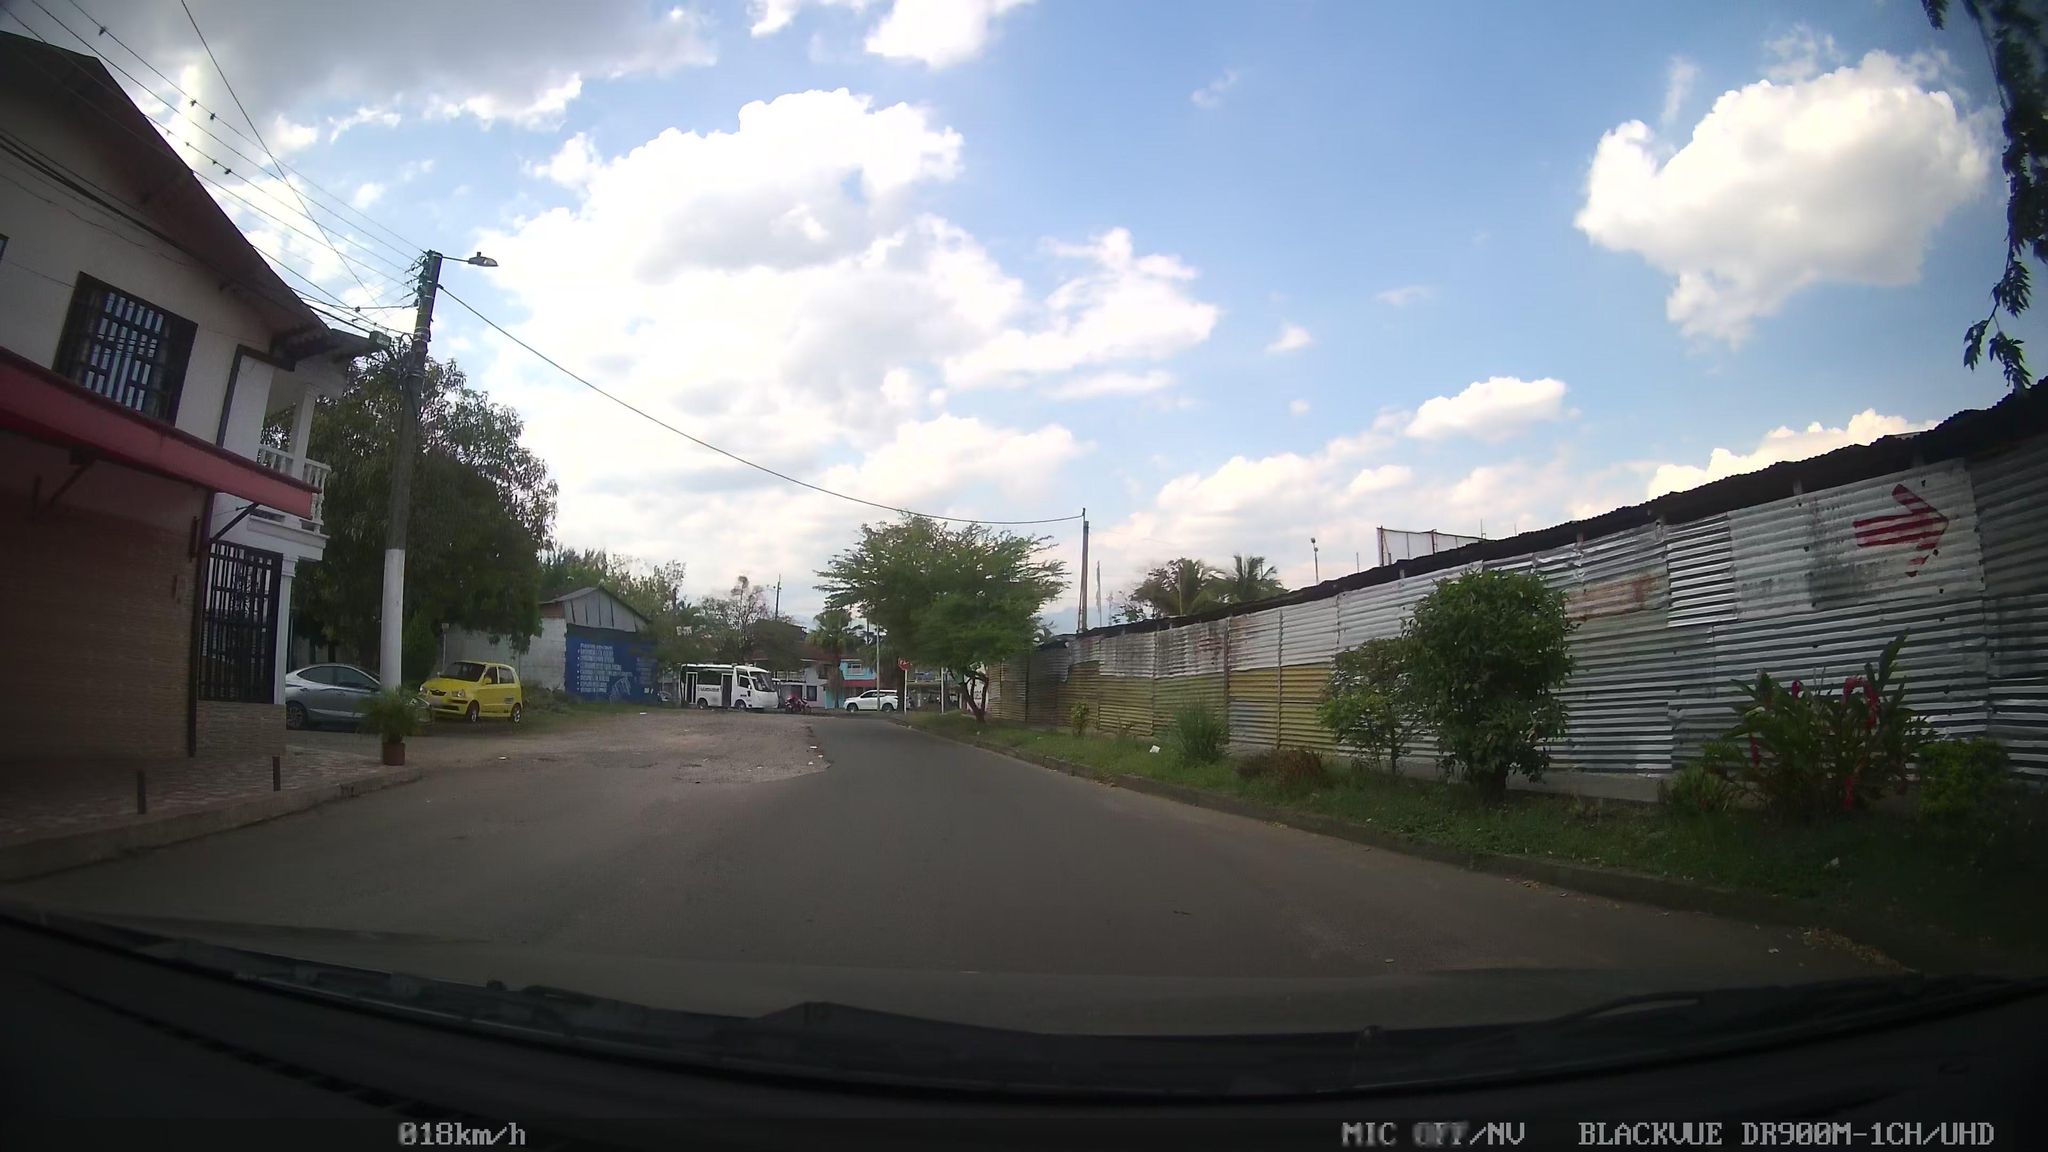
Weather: clear
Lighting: day
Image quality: good
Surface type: driving surface
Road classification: residential
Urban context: urban centre
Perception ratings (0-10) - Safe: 0.23, Lively: 3.39, Beautiful: 1.97, Boring: 5.02, Depressing: 7.99, Wealthy: 0.2